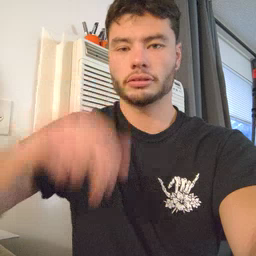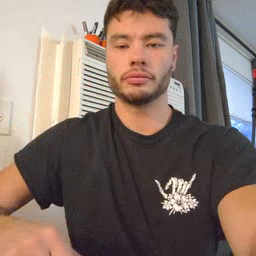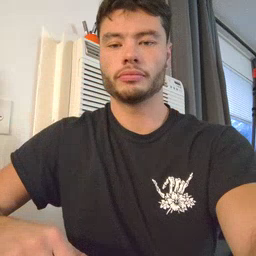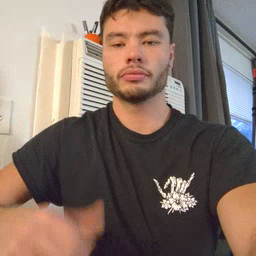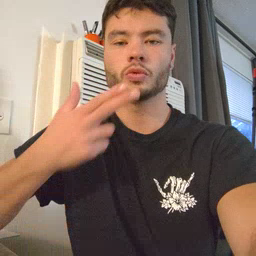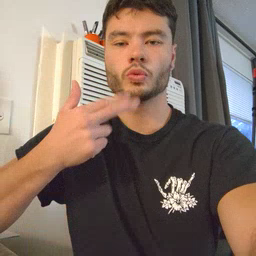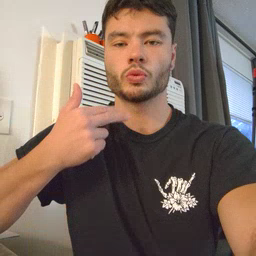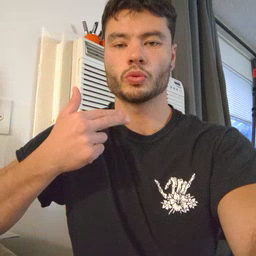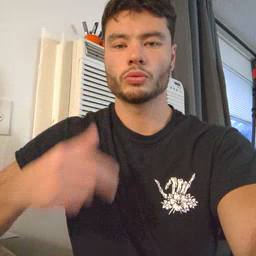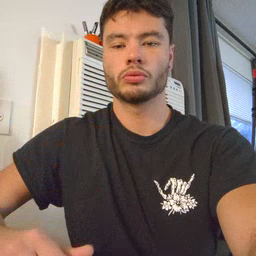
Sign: cute